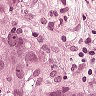
Metastatic tissue present: yes